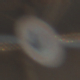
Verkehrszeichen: VorrangDesGegenverkehrs
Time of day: Midday
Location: Indoor (Urban)
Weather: NotSpecified
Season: NotSpecified
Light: Natural